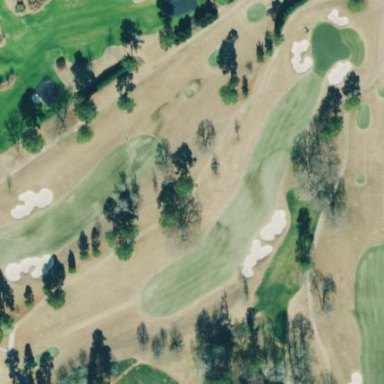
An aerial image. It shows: Rough area in golf course.